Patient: sex M, age 35
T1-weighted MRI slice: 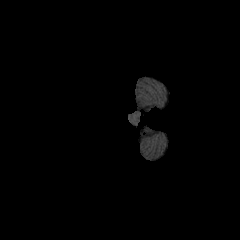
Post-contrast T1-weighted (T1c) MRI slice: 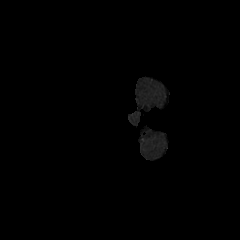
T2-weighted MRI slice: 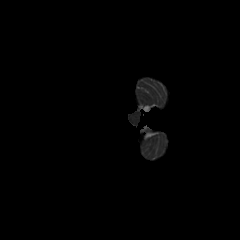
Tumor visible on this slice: no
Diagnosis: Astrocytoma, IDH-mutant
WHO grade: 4